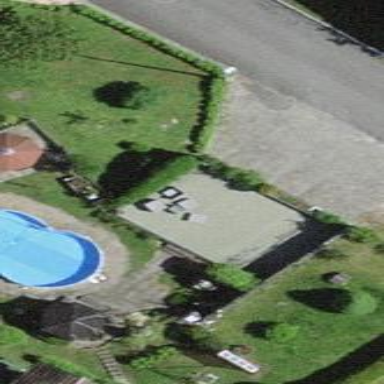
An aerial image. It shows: Garage.